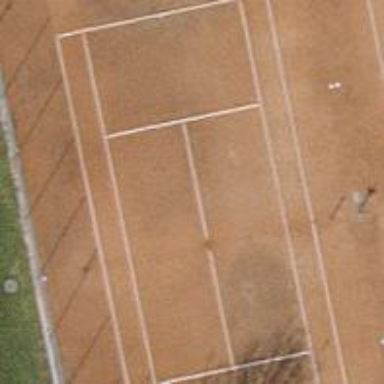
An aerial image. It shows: Tennis court on pitch.